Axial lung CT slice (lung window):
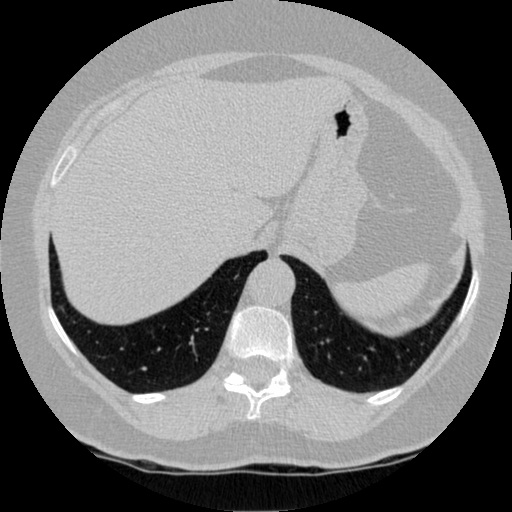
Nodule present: no